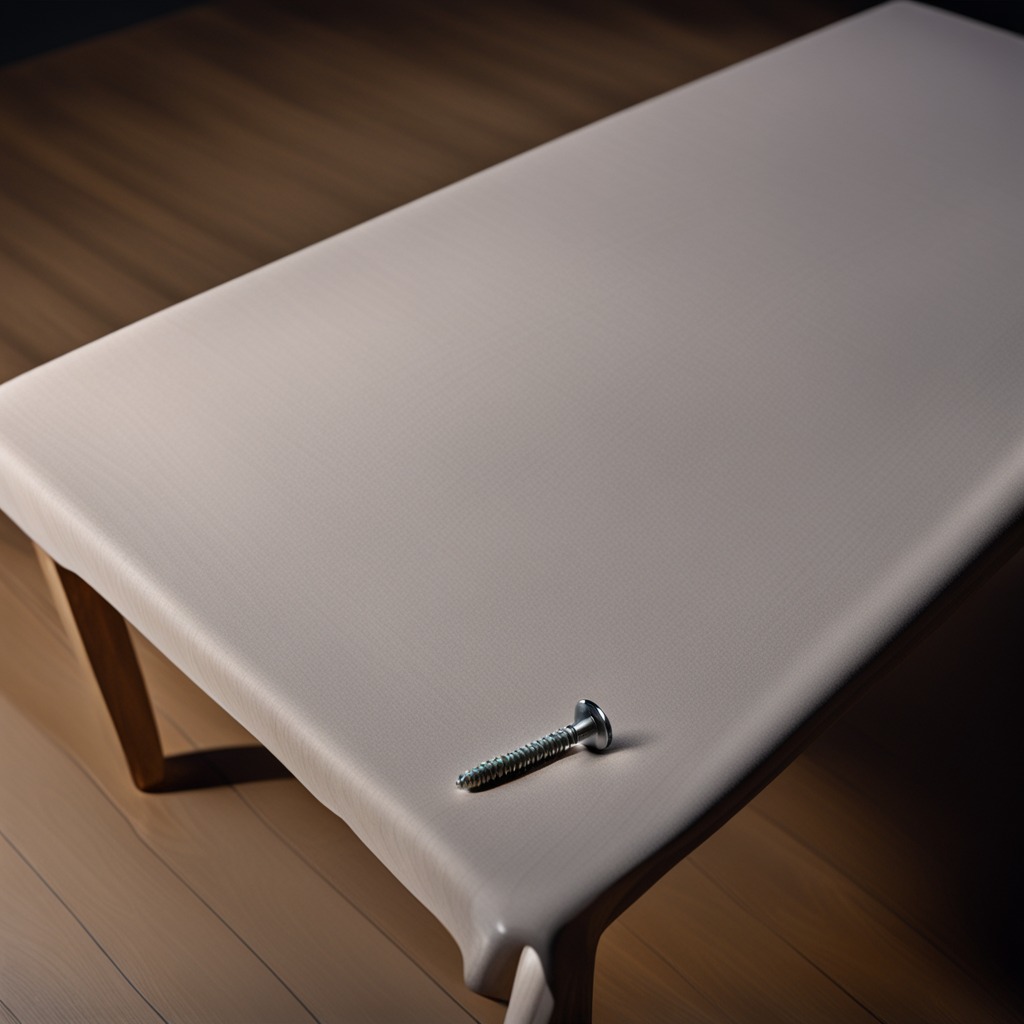
A metal screw is lying on the wooden table.